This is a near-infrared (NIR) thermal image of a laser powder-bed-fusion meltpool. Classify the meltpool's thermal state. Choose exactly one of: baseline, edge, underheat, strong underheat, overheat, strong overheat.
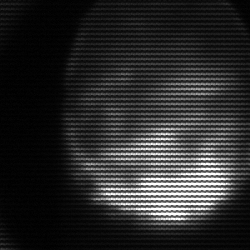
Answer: edge